Question: How do I bind my button outside my binded ListBox?
This Listbox contains my search results and each search results has an "X" button that should delete the search history item.
Here's a preview of my listbox

"X" Button only appears when I hover to an item
Here's my XAML
'''
<ListBox x:Name="listHistory" ItemsSource={Binding SearchHistory.SearchHistory} BorderThickness="0" Margin="0" Padding="0" HorizontalContentAlignment="Stretch">
<ListBox.ItemTemplate>
<DataTemplate>
<Grid>
<!-- this binds to a string in ObservableCollection<string> -->
<TextBlock Text="{Binding }" />
<!-- this should bind to SearchHistory.Command_DeleteHistoryItem -->
<!-- currently, this Command="{Binding SearchHistory.Command_DeleteHistoryItem}" doesn't work
System.Windows.Data Error: 40 : BindingExpression path error: 'SearchHistory'
property not found on 'object' ''String' (HashCode=-<PHONE>)'.
BindingExpression:Path=SearchHistory.Command_DeleteHistoryItem;
DataItem='String' HashCode=-<PHONE>);
target element is 'Button' (Name='');
target property is 'Command' (type 'ICommand')
-->
<Button Command="{Binding SearchHistory.Command_DeleteHistoryItem}" Grid.Column="1" HorizontalAlignment="Right" x:Name="btnDeleteHistoryItem" Content="r" FontFamily="Marlett" Style="{DynamicResource ButtonStyle}" Visibility="Hidden" Opacity="0.75" />
</Grid>
<DataTemplate.Triggers>
<Trigger Property="IsMouseOver" Value="True">
<Setter Property="Visibility" TargetName="btnDeleteHistoryItem" Value="Visible" />
</Trigger>
</DataTemplate.Triggers>
</DataTemplate>
</ListBox.ItemTemplate>
</ListBox>
'''
and here's my ViewModel
'''
public class ViewModel_SearchHistory : ViewModelBase
{
ObservableCollection<string> _SearchHistory = new ObservableCollection<string>();
public ObservableCollection<string> SearchHistory
{
get { return this._SearchHistory; }
set
{
if (this._SearchHistory != value)
{
this._SearchHistory = value;
base.RaisePropertyChanged("SearchHistory");
}
}
}
public ViewModel_SearchHistory()
{
this.Command_DeleteHistoryItem = new RelayCommand(DeleteHistoryItem);
}
public ICommand Command_DeleteHistoryItem
{
get;
internal set;
}
public void DeleteHistoryItem()
{
Debug.WriteLine("blah");
}
}
'''
Problem there is this error
> "System.Windows.Data Error: 40 : BindingExpression path error:
'SearchHistory' property not found on 'object' ''String'
(HashCode=-<PHONE>)'.
BindingExpression:Path=SearchHistory.Command_DeleteHistoryItem;
DataItem='String' (HashCode=-<PHONE>); target element is 'Button'
(Name=''); target property is 'Command' (type 'ICommand')"
This tells me that, WPF is looking for in .. But NO, I have to bind the command in my , and not in
I was thinking to have a new Model like this
'''
public class Model_HistoryItemDetail
{
public string Item { get; set; }
public ICommand Delete { get; internal set; }
public Model_HistoryItemDetail()
{
this.Delete = new RelayCommand(DeleteItem);
}
public void DeleteItem()
{
}
}
'''
and in my SearchHistory ObservableCollection like this
'''
ObservableCollection<Model_HistoryItemDetail> _SearchHistory = new ObservableCollection<Model_HistoryItemDetail>();
public ObservableCollection<Model_HistoryItemDetail> SearchHistory
{
get { return this._SearchHistory; }
set
{
if (this._SearchHistory != value)
{
this._SearchHistory = value;
base.RaisePropertyChanged("SearchHistory");
}
}
}
'''
The problem now is, how do I delete the item if I did that way?
---
So what's the best way to do it?
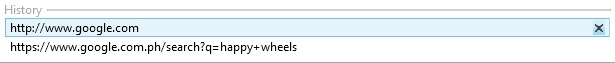
Answer: '''
<Button Command="{Binding DataContext.Search.Command_DeleteHistoryItem,RelativeSource={RelativeSource FindAncestor, AncestorType={x:Type ListBox}}}"/>
'''
You need to use <URL> in order to climb up the Visual Tree and get a reference to the ListBox itself, then you can get its 'DataContext', which should be your ViewModel.